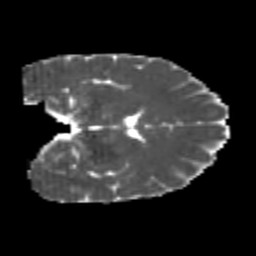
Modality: MD
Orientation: coronal
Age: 23
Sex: male
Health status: healthy
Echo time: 0.074 s